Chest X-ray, PA view. Patient: 35 years old, sex F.
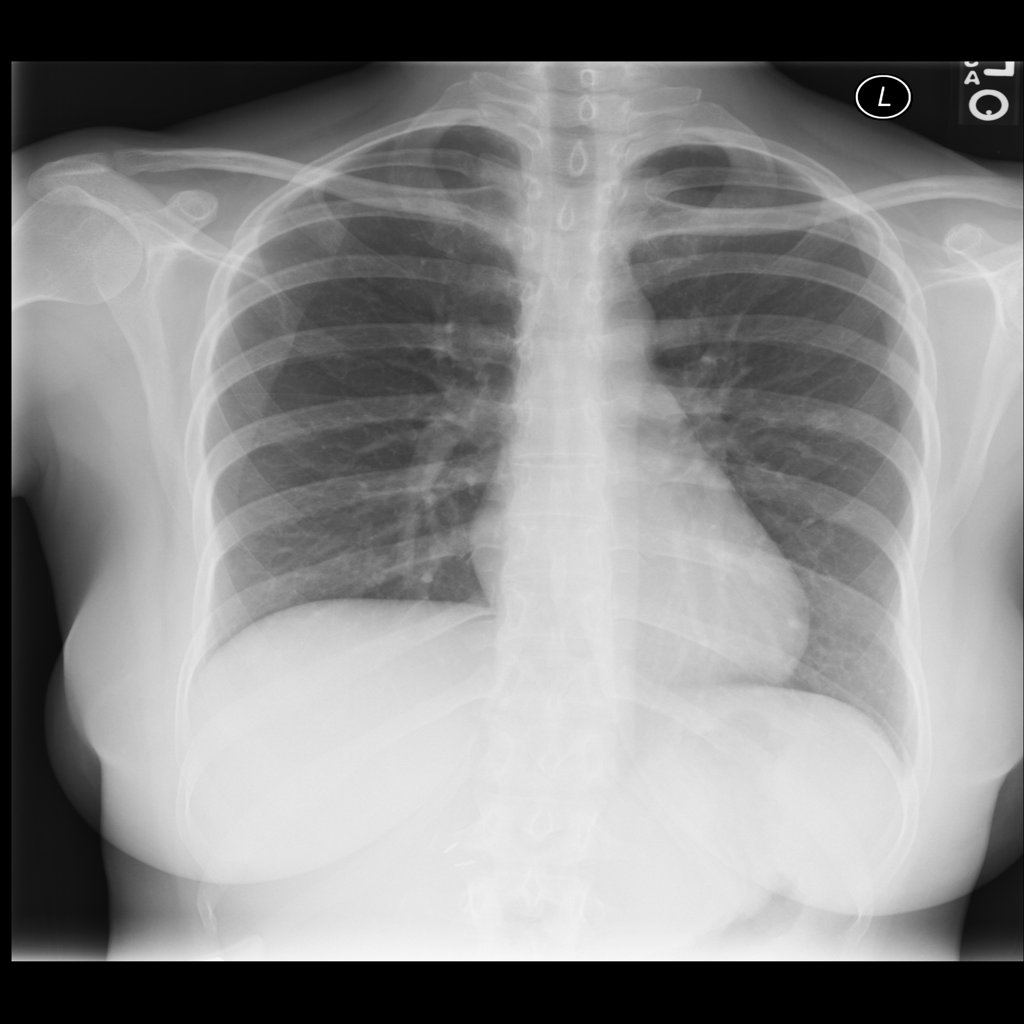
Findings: No Finding